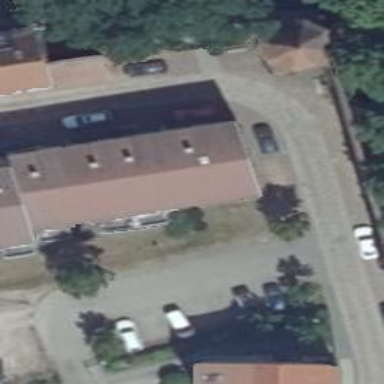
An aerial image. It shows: Building with gabled roof made of roof tiles.